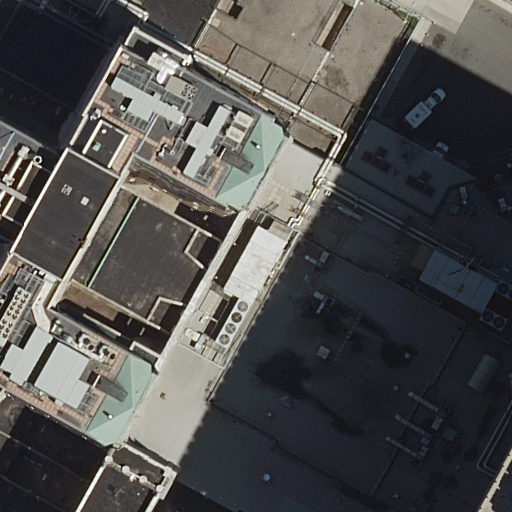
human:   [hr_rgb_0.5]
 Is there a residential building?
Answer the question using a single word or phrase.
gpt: yes

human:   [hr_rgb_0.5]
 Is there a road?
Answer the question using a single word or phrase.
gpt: yes

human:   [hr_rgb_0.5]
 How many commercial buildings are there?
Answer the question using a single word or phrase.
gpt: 0

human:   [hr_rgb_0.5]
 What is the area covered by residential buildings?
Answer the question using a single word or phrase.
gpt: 67m2

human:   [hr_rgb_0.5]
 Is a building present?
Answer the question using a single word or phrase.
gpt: yes

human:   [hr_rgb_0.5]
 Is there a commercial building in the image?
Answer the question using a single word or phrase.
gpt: no

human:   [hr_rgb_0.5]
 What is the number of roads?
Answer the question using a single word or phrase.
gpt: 1

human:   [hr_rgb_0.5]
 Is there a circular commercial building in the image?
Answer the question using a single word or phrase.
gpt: no

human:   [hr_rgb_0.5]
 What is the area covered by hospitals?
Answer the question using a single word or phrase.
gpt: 2744m2

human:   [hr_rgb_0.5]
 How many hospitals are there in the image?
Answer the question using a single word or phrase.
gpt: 1

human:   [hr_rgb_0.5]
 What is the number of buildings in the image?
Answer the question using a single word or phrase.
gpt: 2

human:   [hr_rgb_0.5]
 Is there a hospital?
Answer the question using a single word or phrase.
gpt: yes

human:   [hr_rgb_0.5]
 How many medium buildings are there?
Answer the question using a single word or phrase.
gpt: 0

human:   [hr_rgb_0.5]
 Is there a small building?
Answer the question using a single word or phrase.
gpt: yes

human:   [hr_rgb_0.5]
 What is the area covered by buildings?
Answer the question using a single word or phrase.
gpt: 1835m2

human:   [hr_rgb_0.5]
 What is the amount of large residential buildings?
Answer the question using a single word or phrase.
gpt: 0

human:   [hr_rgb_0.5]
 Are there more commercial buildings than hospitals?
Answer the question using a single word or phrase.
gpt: no

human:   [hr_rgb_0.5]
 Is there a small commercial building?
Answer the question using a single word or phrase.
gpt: no

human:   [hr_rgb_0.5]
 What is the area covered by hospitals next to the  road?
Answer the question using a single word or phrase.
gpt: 2744m2

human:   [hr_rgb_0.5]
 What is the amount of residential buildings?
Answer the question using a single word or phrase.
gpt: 1

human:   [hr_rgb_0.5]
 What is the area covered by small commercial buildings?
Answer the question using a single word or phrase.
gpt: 0m2

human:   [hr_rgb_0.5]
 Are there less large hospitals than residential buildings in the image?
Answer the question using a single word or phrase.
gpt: no

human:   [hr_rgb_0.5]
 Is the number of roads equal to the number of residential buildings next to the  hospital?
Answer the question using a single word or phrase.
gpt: yes

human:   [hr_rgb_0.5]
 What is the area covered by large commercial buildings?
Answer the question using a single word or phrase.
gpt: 0m2

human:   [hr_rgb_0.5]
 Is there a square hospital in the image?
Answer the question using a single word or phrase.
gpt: no

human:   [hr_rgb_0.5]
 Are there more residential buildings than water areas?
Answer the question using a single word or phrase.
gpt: yes

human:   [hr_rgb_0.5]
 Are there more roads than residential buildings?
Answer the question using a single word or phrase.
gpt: no

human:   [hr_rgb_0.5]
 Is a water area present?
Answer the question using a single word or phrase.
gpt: no

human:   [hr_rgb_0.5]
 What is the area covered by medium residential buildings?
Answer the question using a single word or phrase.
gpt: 0m2

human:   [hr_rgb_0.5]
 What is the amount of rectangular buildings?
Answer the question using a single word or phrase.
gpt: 1

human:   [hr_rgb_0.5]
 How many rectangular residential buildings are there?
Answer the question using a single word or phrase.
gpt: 1

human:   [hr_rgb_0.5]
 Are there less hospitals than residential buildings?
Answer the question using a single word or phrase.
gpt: no

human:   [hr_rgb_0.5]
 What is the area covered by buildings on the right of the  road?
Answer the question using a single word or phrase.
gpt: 67m2

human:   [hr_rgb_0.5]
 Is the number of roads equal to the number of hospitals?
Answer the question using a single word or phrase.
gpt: yes

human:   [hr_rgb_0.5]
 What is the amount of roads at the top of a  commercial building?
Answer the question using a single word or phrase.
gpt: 0

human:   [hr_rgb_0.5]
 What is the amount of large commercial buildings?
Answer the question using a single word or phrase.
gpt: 0

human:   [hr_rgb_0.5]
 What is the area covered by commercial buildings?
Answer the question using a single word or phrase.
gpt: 0m2

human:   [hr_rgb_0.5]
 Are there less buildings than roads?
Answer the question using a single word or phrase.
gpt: no

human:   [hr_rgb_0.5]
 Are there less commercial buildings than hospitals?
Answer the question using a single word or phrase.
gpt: yes

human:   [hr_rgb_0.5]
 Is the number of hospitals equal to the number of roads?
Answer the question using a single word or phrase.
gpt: yes

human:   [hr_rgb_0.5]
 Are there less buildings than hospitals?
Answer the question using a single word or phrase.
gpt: no

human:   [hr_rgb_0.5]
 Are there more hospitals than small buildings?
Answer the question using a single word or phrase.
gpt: no

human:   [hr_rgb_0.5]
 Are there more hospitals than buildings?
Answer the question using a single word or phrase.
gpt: no

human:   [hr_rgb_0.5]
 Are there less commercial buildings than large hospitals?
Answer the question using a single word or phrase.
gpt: yes

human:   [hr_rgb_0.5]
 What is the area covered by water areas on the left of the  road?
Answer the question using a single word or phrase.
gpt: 0m2

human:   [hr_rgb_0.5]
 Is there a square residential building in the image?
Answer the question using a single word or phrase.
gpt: no

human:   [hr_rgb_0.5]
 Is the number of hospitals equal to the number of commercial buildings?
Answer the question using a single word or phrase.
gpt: no

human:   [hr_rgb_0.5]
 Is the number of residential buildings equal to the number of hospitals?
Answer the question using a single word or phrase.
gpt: yes

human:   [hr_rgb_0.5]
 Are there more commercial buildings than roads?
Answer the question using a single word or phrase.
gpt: no

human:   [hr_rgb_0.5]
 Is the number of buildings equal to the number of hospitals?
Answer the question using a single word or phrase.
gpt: no

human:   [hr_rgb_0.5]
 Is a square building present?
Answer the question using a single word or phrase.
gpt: no

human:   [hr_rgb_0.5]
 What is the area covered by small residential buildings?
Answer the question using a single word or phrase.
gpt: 67m2

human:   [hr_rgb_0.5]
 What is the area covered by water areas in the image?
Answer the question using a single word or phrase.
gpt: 0m2

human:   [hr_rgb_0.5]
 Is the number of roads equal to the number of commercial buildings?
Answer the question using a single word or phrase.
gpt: no

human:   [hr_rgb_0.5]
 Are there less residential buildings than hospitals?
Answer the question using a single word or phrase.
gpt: no

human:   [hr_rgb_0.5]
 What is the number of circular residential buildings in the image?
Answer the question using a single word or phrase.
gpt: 0

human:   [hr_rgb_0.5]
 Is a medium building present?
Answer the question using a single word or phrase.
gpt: no

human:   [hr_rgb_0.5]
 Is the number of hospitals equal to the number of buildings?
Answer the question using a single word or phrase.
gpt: no

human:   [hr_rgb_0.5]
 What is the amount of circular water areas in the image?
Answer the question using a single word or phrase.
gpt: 0

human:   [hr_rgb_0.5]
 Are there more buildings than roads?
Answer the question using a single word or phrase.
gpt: yes

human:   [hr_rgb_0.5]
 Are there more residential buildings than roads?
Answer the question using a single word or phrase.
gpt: no

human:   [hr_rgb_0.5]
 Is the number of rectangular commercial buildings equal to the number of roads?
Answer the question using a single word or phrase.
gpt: no

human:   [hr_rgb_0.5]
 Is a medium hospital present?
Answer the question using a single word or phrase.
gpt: no

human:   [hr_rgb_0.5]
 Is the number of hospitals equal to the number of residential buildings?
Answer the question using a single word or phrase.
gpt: yes